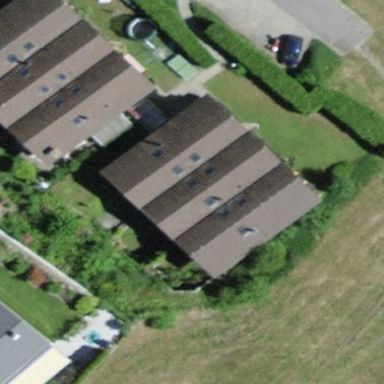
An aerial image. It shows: Residential building.